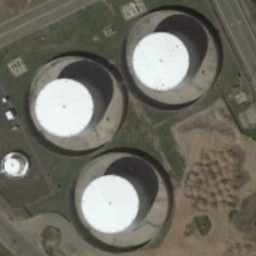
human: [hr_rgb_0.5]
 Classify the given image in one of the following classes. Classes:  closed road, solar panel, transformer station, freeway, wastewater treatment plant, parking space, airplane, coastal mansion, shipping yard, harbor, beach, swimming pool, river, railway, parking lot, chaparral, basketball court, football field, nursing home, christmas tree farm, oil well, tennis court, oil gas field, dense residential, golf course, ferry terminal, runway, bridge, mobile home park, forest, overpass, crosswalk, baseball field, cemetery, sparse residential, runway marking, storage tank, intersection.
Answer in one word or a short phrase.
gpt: storage tank